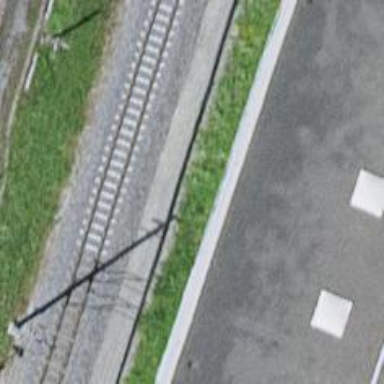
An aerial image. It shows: Narrow-gauge railway with electrified tracks using contact line. It serves as spur with single track.